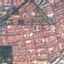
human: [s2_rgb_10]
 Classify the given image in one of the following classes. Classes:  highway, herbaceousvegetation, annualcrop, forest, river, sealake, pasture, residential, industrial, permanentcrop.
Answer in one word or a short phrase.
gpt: Residential